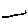
Label: line